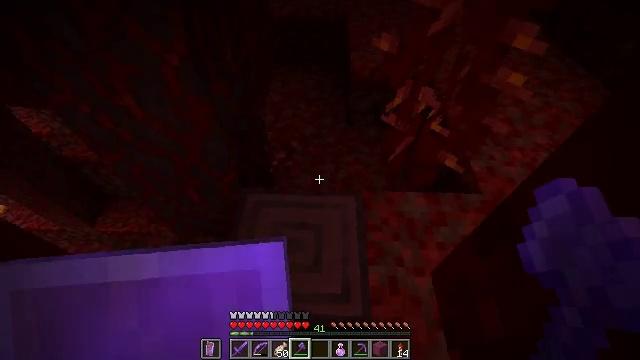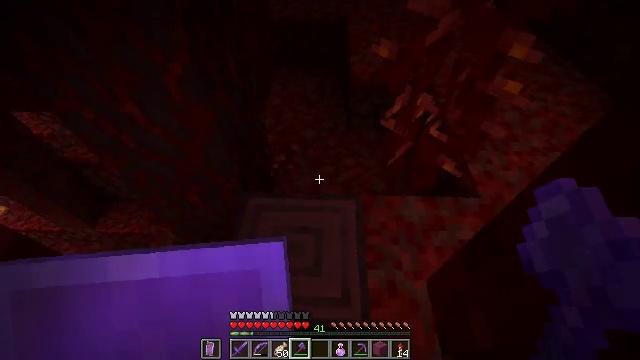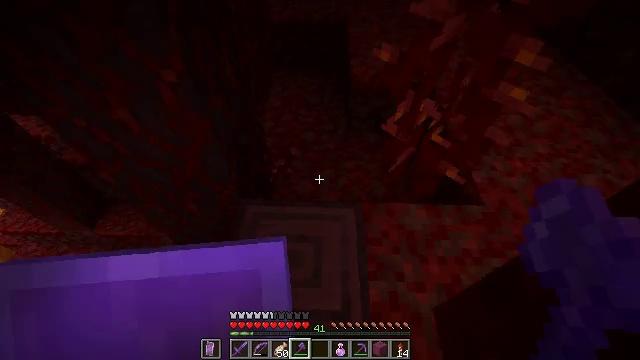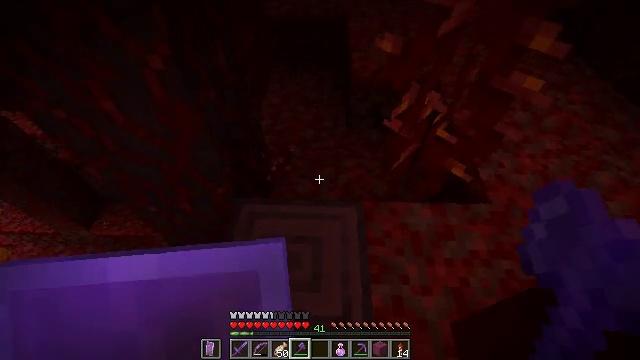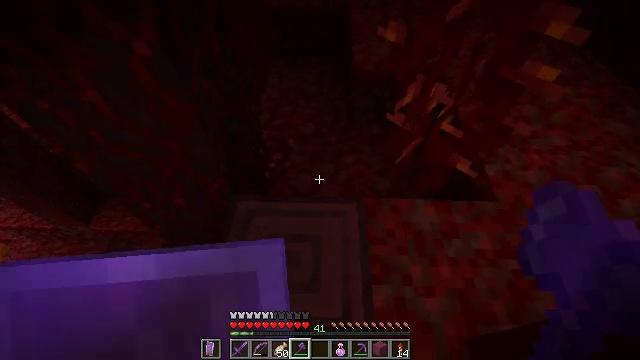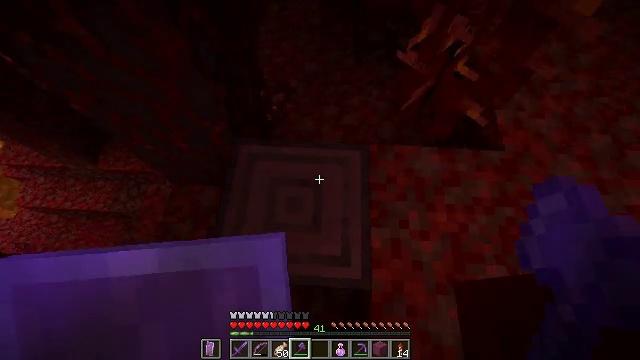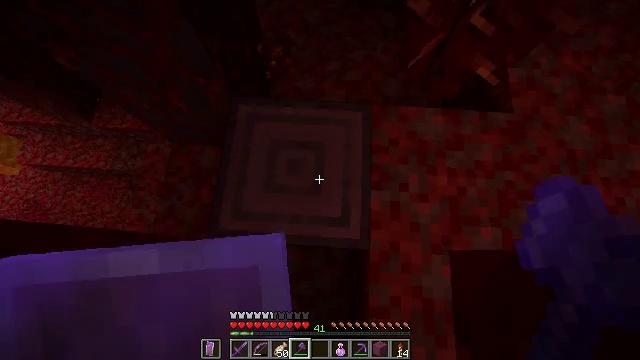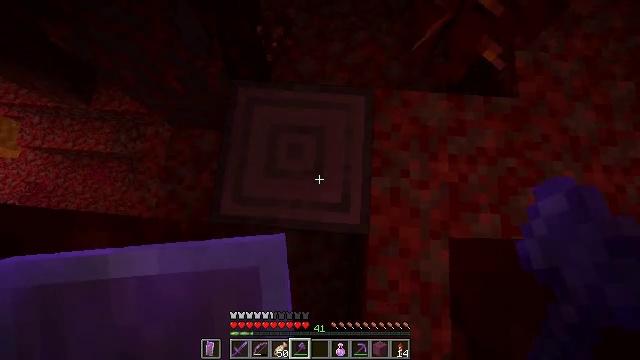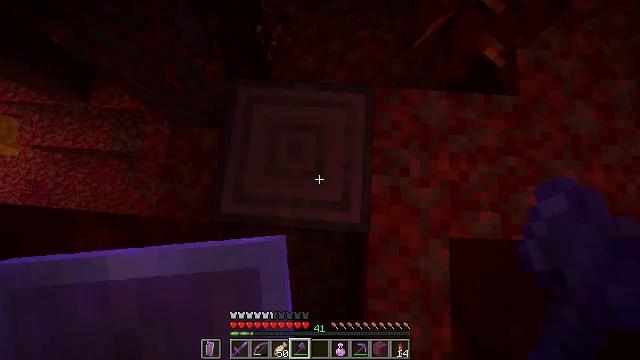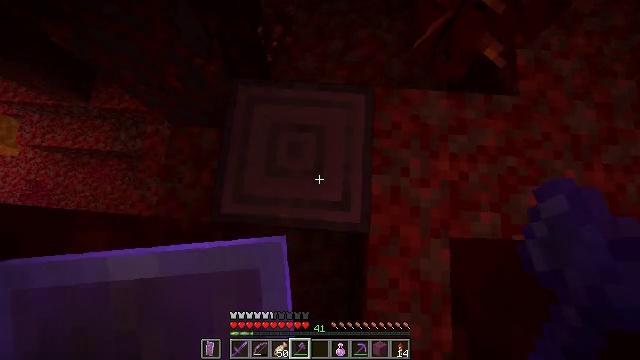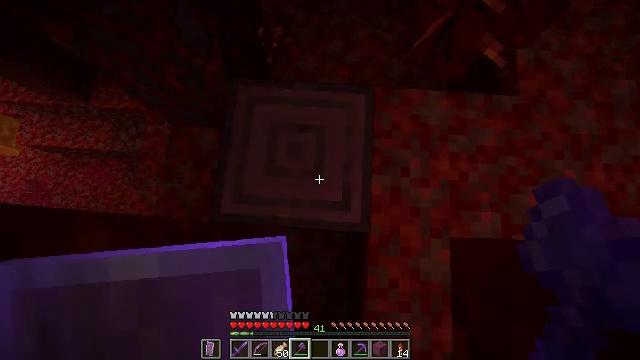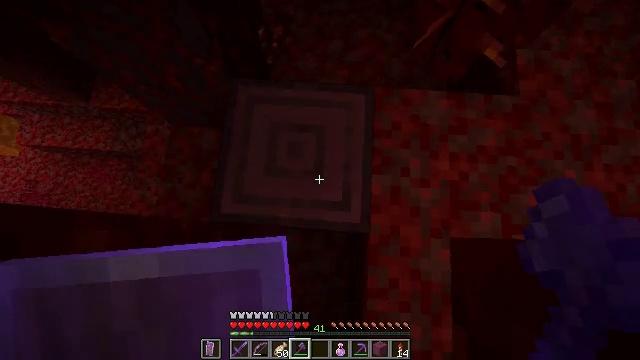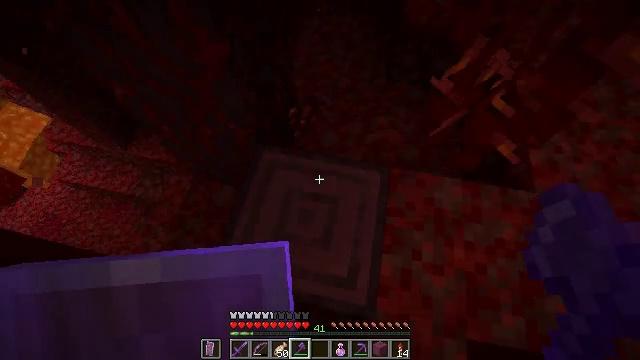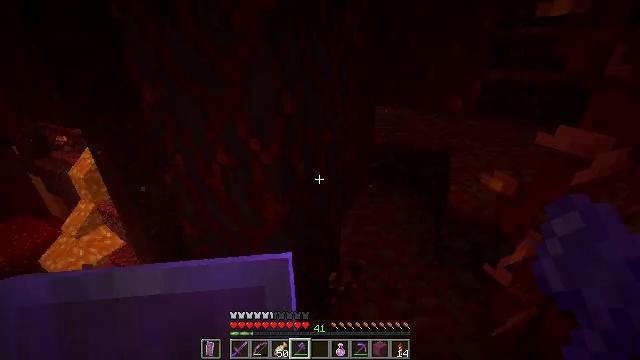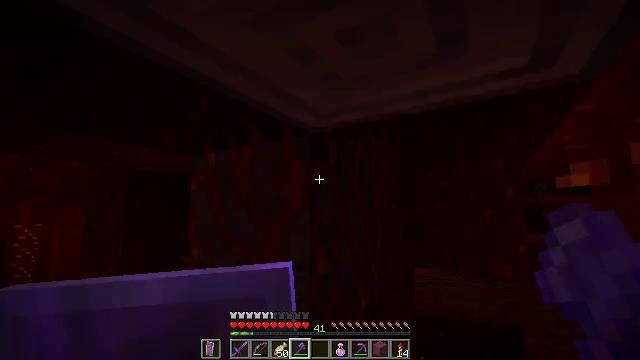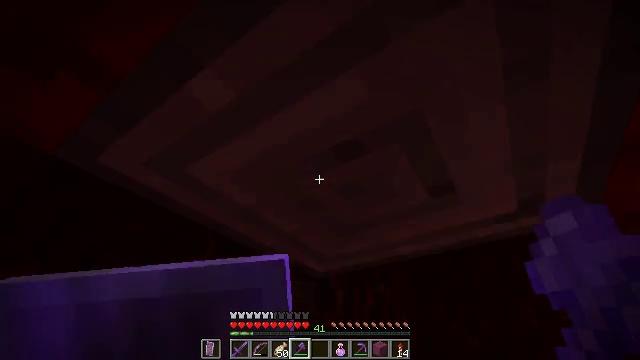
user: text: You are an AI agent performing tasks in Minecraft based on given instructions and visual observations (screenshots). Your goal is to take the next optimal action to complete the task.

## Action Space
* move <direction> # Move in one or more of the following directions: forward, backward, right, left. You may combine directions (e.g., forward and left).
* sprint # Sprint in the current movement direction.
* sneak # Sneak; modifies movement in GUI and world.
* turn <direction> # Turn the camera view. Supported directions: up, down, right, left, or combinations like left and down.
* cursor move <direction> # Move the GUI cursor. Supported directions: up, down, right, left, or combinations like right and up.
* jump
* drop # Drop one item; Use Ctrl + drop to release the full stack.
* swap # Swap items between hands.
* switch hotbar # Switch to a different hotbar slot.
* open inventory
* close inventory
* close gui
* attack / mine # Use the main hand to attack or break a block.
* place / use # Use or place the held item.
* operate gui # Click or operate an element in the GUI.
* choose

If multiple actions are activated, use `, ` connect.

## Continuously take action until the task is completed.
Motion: motion action
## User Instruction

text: Harvest crimson stem blocks.
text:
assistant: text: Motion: move forward
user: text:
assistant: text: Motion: no_op
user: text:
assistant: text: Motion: no_op
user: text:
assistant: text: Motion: no_op
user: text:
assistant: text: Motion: turn left and down
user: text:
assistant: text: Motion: turn down
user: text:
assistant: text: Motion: turn down
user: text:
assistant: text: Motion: no_op
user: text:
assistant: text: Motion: no_op
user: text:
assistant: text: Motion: no_op
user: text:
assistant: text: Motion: no_op
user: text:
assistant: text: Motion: turn left and up
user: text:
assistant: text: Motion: turn left and up
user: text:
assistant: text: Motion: turn left and up
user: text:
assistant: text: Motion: turn left and up
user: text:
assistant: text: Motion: turn up
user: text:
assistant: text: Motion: turn left and up
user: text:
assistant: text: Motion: turn left and up
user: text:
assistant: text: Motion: turn left and up
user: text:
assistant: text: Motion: turn up
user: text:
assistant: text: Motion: turn up
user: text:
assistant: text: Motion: no_op
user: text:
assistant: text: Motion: turn up
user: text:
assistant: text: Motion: no_op
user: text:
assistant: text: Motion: attack / mine
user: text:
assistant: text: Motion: attack / mine
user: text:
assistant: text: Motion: attack / mine
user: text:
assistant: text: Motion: turn right and down, attack / mine
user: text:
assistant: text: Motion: turn right and down, attack / mine
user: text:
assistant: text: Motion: turn right and down